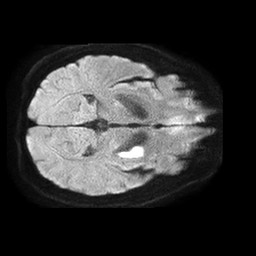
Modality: TRACE
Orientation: axial
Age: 66
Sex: male
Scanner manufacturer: philips
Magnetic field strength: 1.5 T
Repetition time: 4.6 s
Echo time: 0.08528 s